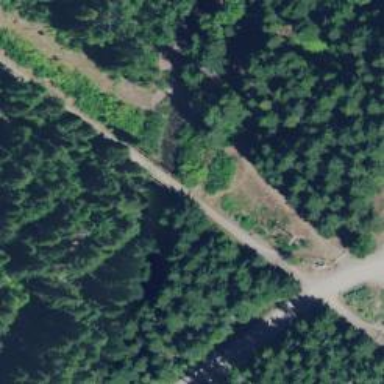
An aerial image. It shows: Abandoned railway bridge converted into cycleway. The cycleway is designated as nordic skiing track for classic and skating styles. The railway=abandoned note indicates it has been repurposed into rail-trail.